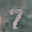
Label: 7